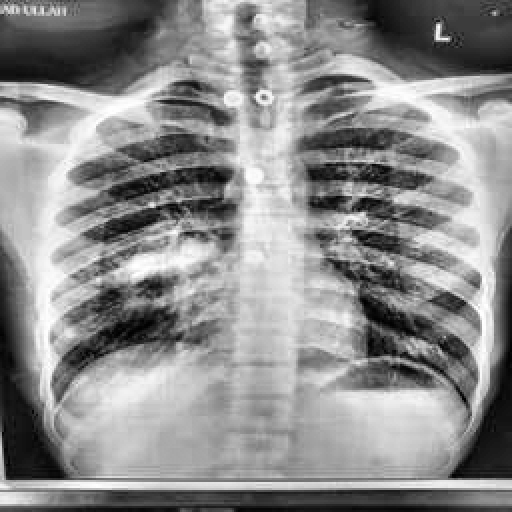
Finding: TUBERCULOSIS